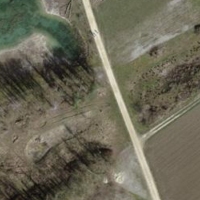
EUNIS habitat code: 41
Species observed at this site:
Lythrum salicaria
Turdus pilaris
Pseudochorthippus parallelus
Alcedo atthis